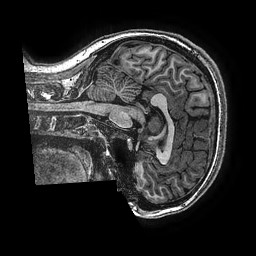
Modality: T1w
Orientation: sagittal
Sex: female
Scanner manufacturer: ge
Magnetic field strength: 3 T
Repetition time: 0.00766 s
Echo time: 0.003476 s